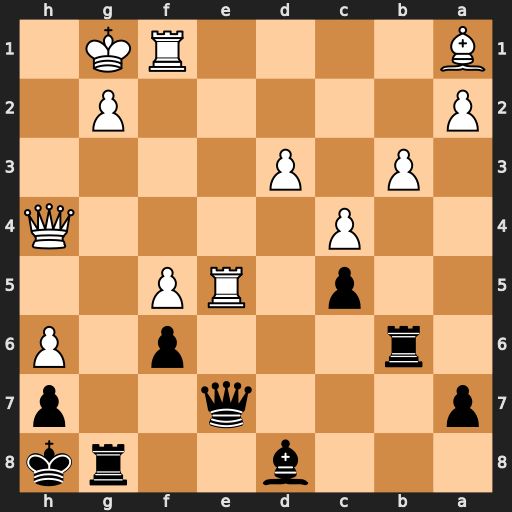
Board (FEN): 3b2rk/p3q2p/1r3p1P/2p1RP2/2P4Q/1P1P4/P5P1/B4RK1
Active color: b
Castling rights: -
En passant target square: -
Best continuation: fxe5 Qxe7 Bxe7 Bxe5+ Bf6